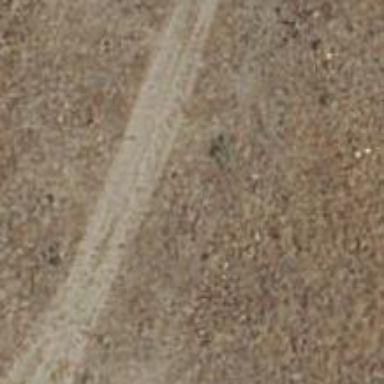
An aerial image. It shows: Unpaved track road.